Question: Does anyone know how to make an Inner Glow effect in WPF using expression blend or deprecated BitmapEffects?
Sample image:

For instance, here is some xaml for a button with an image and some text. I want this button to have an inner glow (not an outer glow):
'''
<Button Click="HandleDeleteRows" Style="{StaticResource ButtonCellStyle}">
<DockPanel>
<Image Style="{StaticResource DeleteButtonImage}" />
<TextBlock Style="{StaticResource DeleteButtonCaption}" />
</DockPanel>
</Button>
'''
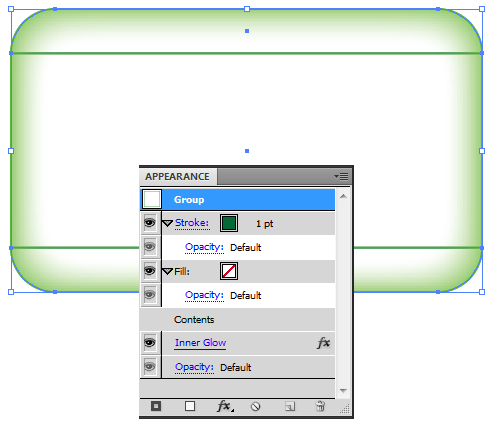
Answer: While my simplified example above is solved by PompolutZ's answer, I wasn't in a position to override the control template of the control I wanted to apply the style to in my real world example - so I took to defining my own Effect, following instructions <URL>.
- Write an HLSL .FX file that will do your desired effect. I gave up on the glow as being too complicated, since it required edge detection. I decided to go with a slew of standard colour, brightness, gamma, and saturation adjustments that were fairly easy to implement and would let me create some good visual cues. They were pretty easy to implement using common sense and looking up pixel shading algorithms online.
'ColourAdjust.fx':
'''
sampler2D implicitInput : register(s0);
float saturation : register(c0);
float gamma : register(c1);
float brightness : register(c2);
float red_adjust : register(c3);
float green_adjust : register(c4);
float blue_adjust : register(c5);
static const float max_gamma = 100;
float4 main(float2 uv : TEXCOORD) : COLOR
{
float4 color = tex2D(implicitInput, uv);
float4 result;
// Apply greyscale desaturation
float gray = color.r * 0.3 + color.g * 0.59 + color.b *0.11;
result.r = (color.r - gray) * saturation + gray;
result.g = (color.g - gray) * saturation + gray;
result.b = (color.b - gray) * saturation + gray;
// Apply Gamma Adjustment (if it's not approximately 0.5 - which means no adjustment)
float gammafactor = gamma == 0 ? max_gamma : log(gamma) / log(0.5);
result.r = pow(result.r, gammafactor);
result.g = pow(result.g, gammafactor);
result.b = pow(result.b, gammafactor);
//Apply linear brightness adjustment
result.r += brightness + red_adjust;
result.g += brightness + green_adjust;
result.b += brightness + blue_adjust;
//Clamp brightness adjustment result to bounds 0 <= val <= 1
result.r = (result.r > 1 ? 1 : (result.r < 0 ? 0 : result.r));
result.g = (result.g > 1 ? 1 : (result.g < 0 ? 0 : result.g));
result.b = (result.b > 1 ? 1 : (result.b < 0 ? 0 : result.b));
result.a = color.a;
return result;
}
'''
- I had to download a local copy of the <URL> so that I could compile the above HLSL code into a PS file, which is what's used by WPF - giving me 'ColourAdjust.ps'.
'''
> > fxc.exe /T ps_2_0 /E PS /ColourAdjust.ps ColourAdjust.fx
'''
- Write a ShaderEffect class that will expose the effect parameters via DependencyProperties. Here is 'ColourAdjustEffect.cs':
'''
using System;
using System.Reflection;
using System.Windows;
using System.Windows.Media;
using System.Windows.Media.Effects;
namespace WPF.Utilities.UI
{
public class ColourAdjustEffect : ShaderEffect
{
private static PixelShader _pixelShader = new PixelShader() { UriSource = new Uri("pack://application:,,,/" + Assembly.GetExecutingAssembly() + ";component/Effects/ColourAdjust.ps") };
public static readonly DependencyProperty InputProperty = ShaderEffect.RegisterPixelShaderSamplerProperty("Input", typeof(ColourAdjustEffect), 0);
public static readonly DependencyProperty SaturationProperty = DependencyProperty.Register("Saturation", typeof(double), typeof(ColourAdjustEffect), new UIPropertyMetadata(1.0, PixelShaderConstantCallback(0), CoerceFactor));
public static readonly DependencyProperty GammaProperty = DependencyProperty.Register("Gamma", typeof(double), typeof(ColourAdjustEffect), new UIPropertyMetadata(0.5, PixelShaderConstantCallback(1), CoerceFactor));
public static readonly DependencyProperty BrightnessAdjustmentProperty = DependencyProperty.Register("BrightnessAdjustment", typeof(double), typeof(ColourAdjustEffect), new UIPropertyMetadata(0.0, PixelShaderConstantCallback(2), CoerceBrightnessAdjustment));
public static readonly DependencyProperty RedAdjustmentProperty = DependencyProperty.Register("RedAdjustment", typeof(double), typeof(ColourAdjustEffect), new UIPropertyMetadata(0.0, PixelShaderConstantCallback(3), CoerceBrightnessAdjustment));
public static readonly DependencyProperty GreenAdjustmentProperty = DependencyProperty.Register("GreenAdjustment", typeof(double), typeof(ColourAdjustEffect), new UIPropertyMetadata(0.0, PixelShaderConstantCallback(4), CoerceBrightnessAdjustment));
public static readonly DependencyProperty BlueAdjustmentProperty = DependencyProperty.Register("BlueAdjustment", typeof(double), typeof(ColourAdjustEffect), new UIPropertyMetadata(0.0, PixelShaderConstantCallback(5), CoerceBrightnessAdjustment));
public ColourAdjustEffect()
{
PixelShader = _pixelShader;
UpdateShaderValue(InputProperty);
UpdateShaderValue(SaturationProperty);
UpdateShaderValue(GammaProperty);
UpdateShaderValue(BrightnessAdjustmentProperty);
UpdateShaderValue(RedAdjustmentProperty);
UpdateShaderValue(GreenAdjustmentProperty);
UpdateShaderValue(BlueAdjustmentProperty);
}
public Brush Input
{
get { return (Brush)GetValue(InputProperty); }
set { SetValue(InputProperty, value); }
}
/// <summary>A value between 0 and 1 to alter the amount of colour left in the image. 0 is entirely greyscale, and 1 is unaffected. Default is 1.</summary>
public double Saturation
{
get { return (double)GetValue(SaturationProperty); }
set { SetValue(SaturationProperty, value); }
}
/// <summary>A value between 0 and 1 to alter the lightness of the greyscale without altering true black or true white.
/// 0 shifts shades closer to true black, and 1 shifts shades closer to true white. Default is 0.5.</summary>
public double Gamma
{
get { return (double)GetValue(GammaProperty); }
set { SetValue(GammaProperty, value); }
}
/// <summary>A value between -1 and 1 to linearly move the end result closer to true black or true white respectively.
/// -1 will result in an entirely black image, +1 will result in an entirely white image. Default is 0.</summary>
public double BrightnessAdjustment
{
get { return (double)GetValue(BrightnessAdjustmentProperty); }
set { SetValue(BrightnessAdjustmentProperty, value); }
}
/// <summary>A value between -1 and 1 to linearly increase the Red component of the result.
/// -1 will remove all Red from the image, +1 will maximize all Red in the image. Default is 0.</summary>
public double RedAdjustment
{
get { return (double)GetValue(RedAdjustmentProperty); }
set { SetValue(RedAdjustmentProperty, value); }
}
/// <summary>A value between -1 and 1 to linearly increase the Green component of the result.
/// -1 will remove all Green from the image, +1 will maximize all Green in the image. Default is 0.</summary>
public double GreenAdjustment
{
get { return (double)GetValue(GreenAdjustmentProperty); }
set { SetValue(GreenAdjustmentProperty, value); }
}
/// <summary>A value between -1 and 1 to linearly increase the Blue component of the result.
/// -1 will remove all Blue from the image, +1 will maximize all Blue in the image. Default is 0.</summary>
public double BlueAdjustment
{
get { return (double)GetValue(BlueAdjustmentProperty); }
set { SetValue(BlueAdjustmentProperty, value); }
}
private static object CoerceFactor(DependencyObject d, object value)
{
double newFactor = (double)value;
if( newFactor < 0.0 ) return 0.0;
if( newFactor > 1.0 ) return 1.0;
return newFactor;
}
private static object CoerceBrightnessAdjustment(DependencyObject d, object value)
{
double newFactor = (double)value;
if( newFactor < -1.0 ) return -1.0;
if( newFactor > 1.0 ) return 1.0;
return newFactor;
}
}
}
'''
: Use your effect in the xaml:
'''
<Setter Property="Effect">
<Setter.Value>
<ui:ColourAdjustEffect Saturation="0" Gamma="0.6"
BrightnessAdjustment="-0.2" RedAdjustment="0.04" />
</Setter.Value>
</Setter>
'''
So while I didn't get my glow effect, I had enough parameters to play with that I could get a 'highlighting' visual cue, which was my real goal. Here's some of the things I was able to do with it: